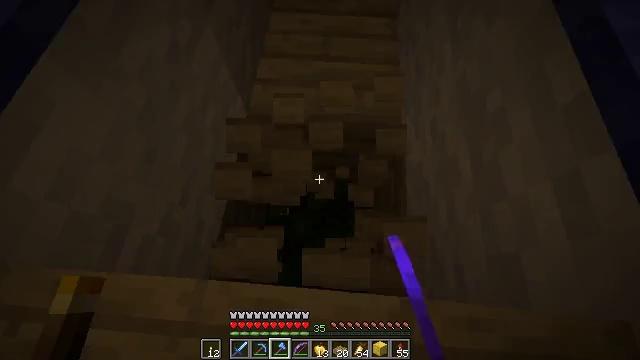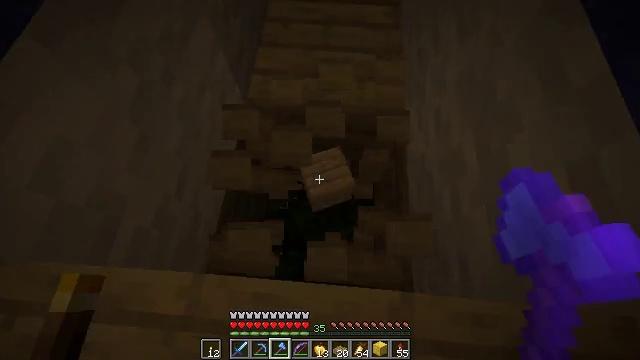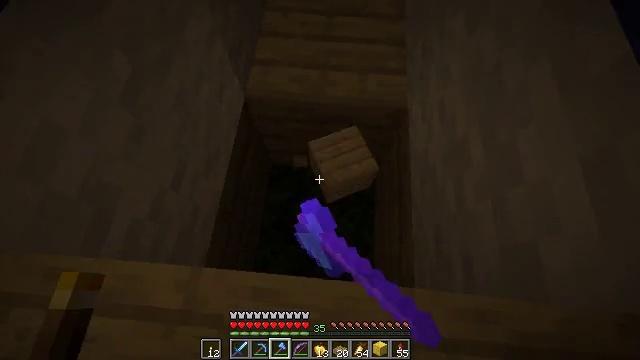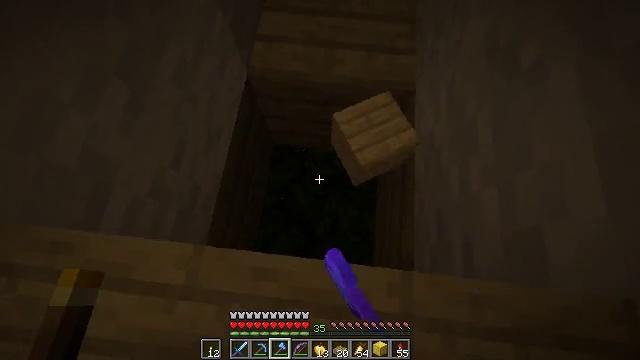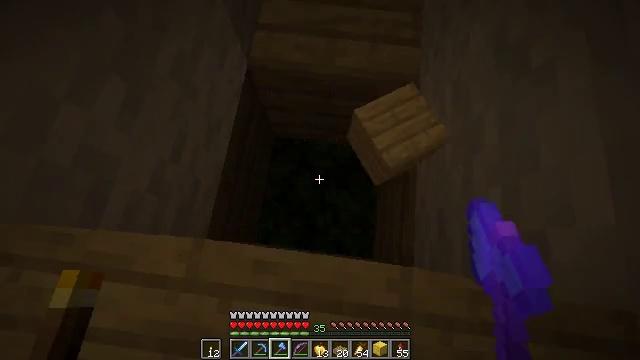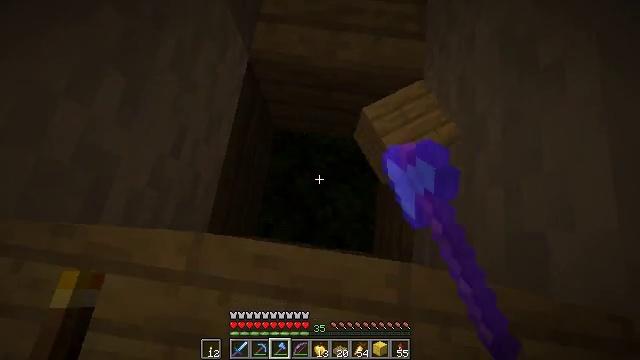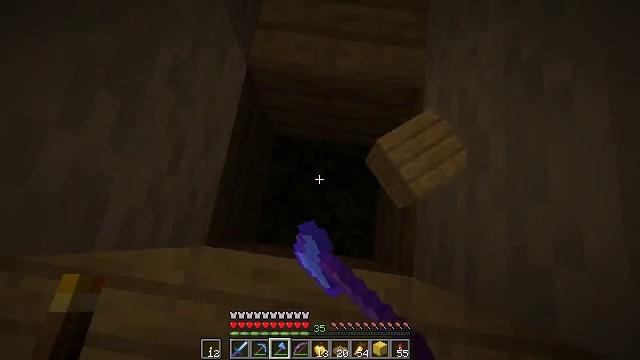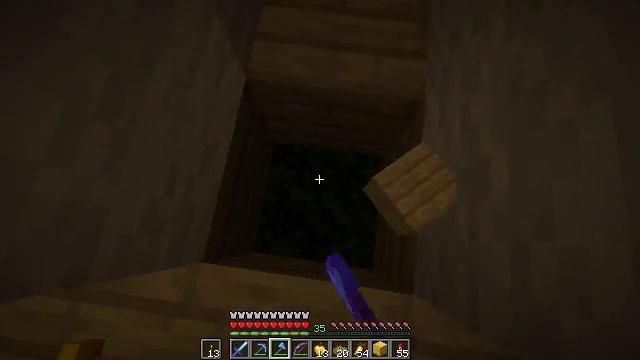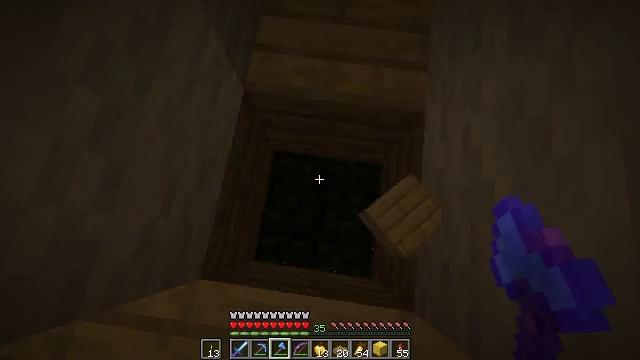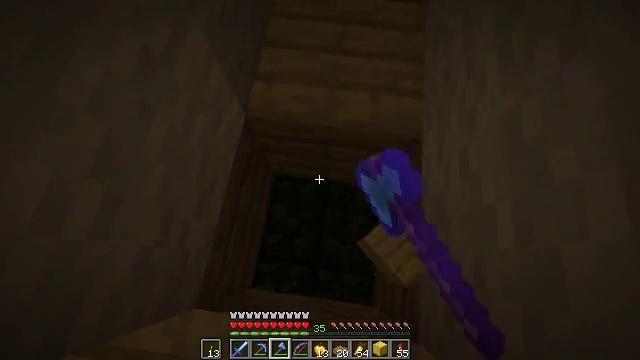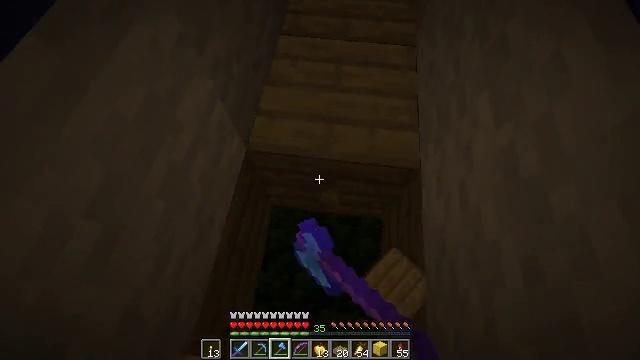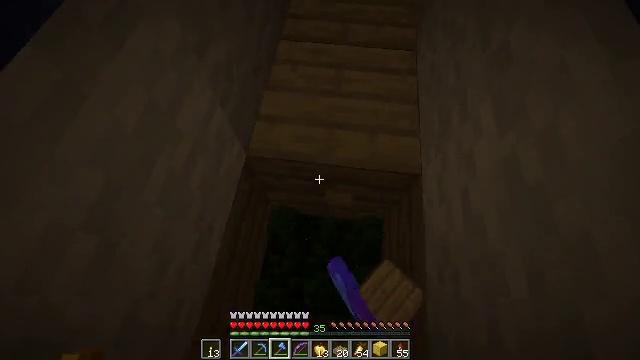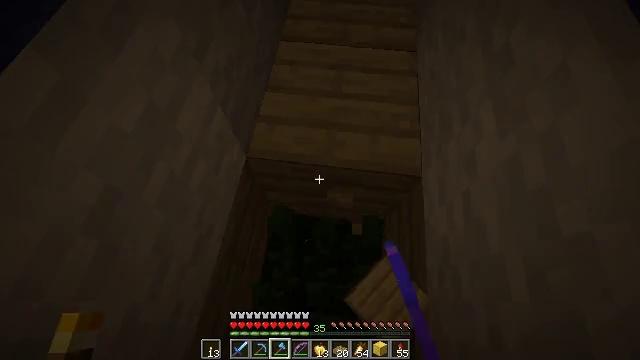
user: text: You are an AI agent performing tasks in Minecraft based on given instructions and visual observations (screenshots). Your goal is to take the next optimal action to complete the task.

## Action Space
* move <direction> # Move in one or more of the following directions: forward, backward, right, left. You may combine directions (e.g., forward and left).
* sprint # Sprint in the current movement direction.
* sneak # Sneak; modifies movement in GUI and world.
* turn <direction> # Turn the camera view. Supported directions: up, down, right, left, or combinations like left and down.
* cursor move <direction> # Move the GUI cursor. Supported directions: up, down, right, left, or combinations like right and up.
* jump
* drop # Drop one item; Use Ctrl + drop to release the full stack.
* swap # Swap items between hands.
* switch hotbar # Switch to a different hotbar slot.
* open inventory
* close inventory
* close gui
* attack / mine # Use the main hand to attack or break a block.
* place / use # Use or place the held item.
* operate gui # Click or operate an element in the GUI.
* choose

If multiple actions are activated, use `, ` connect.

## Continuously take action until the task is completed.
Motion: motion action
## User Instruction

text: Gather dark oak leaves from the canopy.
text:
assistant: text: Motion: sneak, turn down, attack / mine
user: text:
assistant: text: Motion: sneak, turn down, attack / mine
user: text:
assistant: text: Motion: sneak, turn left and down, attack / mine
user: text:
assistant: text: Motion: move forward, sneak, turn down, attack / mine
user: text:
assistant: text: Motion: move forward, sneak, turn down, attack / mine
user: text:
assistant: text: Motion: move forward, sneak, attack / mine
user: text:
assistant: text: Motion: move forward, sneak, attack / mine
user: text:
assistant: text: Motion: move forward, sneak, attack / mine
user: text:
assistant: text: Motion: move forward, sneak, turn up, attack / mine
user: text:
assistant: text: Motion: move forward, sneak, turn up, attack / mine
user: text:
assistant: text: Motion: move forward, sneak, attack / mine
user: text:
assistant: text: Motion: move forward, sneak, attack / mine
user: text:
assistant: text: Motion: sneak, attack / mine